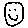
Label: smiley face